Field crop: maize
Growth stage: 2
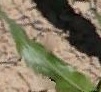
Species: maize